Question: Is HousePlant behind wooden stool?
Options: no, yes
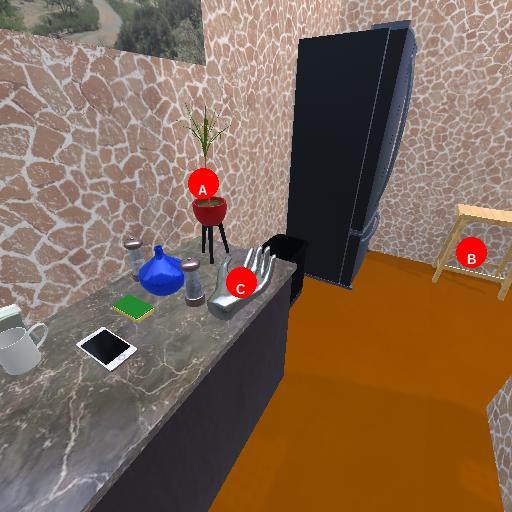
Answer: no